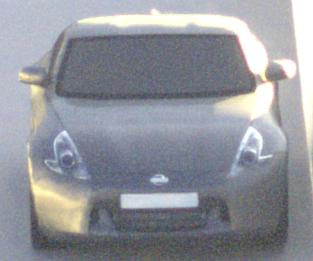
Make: Nissan
Model: 370Z Coupé
Detailed model: 370Z (Z34) Coupé
Model produced from: 2009/12
Model produced until: 2013/03
Doors: 3
Color: gray
Road condition: dry road
Daytime: sunrise or sunset
Contrast: high contrast